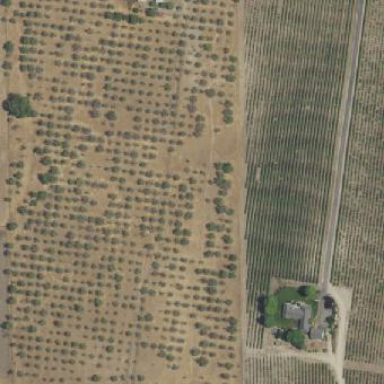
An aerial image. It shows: Orchard.